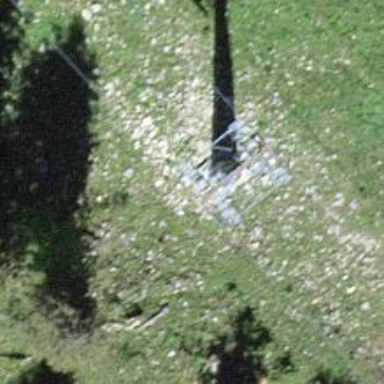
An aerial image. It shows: Pylon for aerialway.